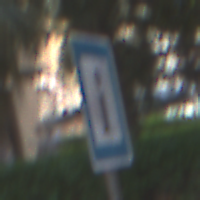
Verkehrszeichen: Informationsstelle
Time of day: MorningAfternoon
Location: Outdoor (Suburban)
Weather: PartlyCloudy
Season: NotSpecified
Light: Natural